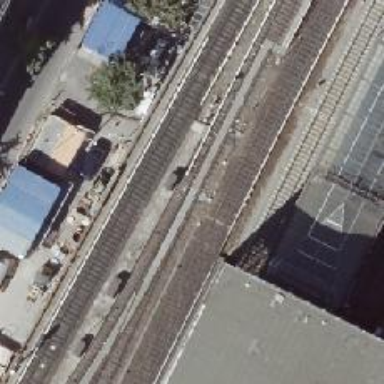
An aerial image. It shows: Railway switch.